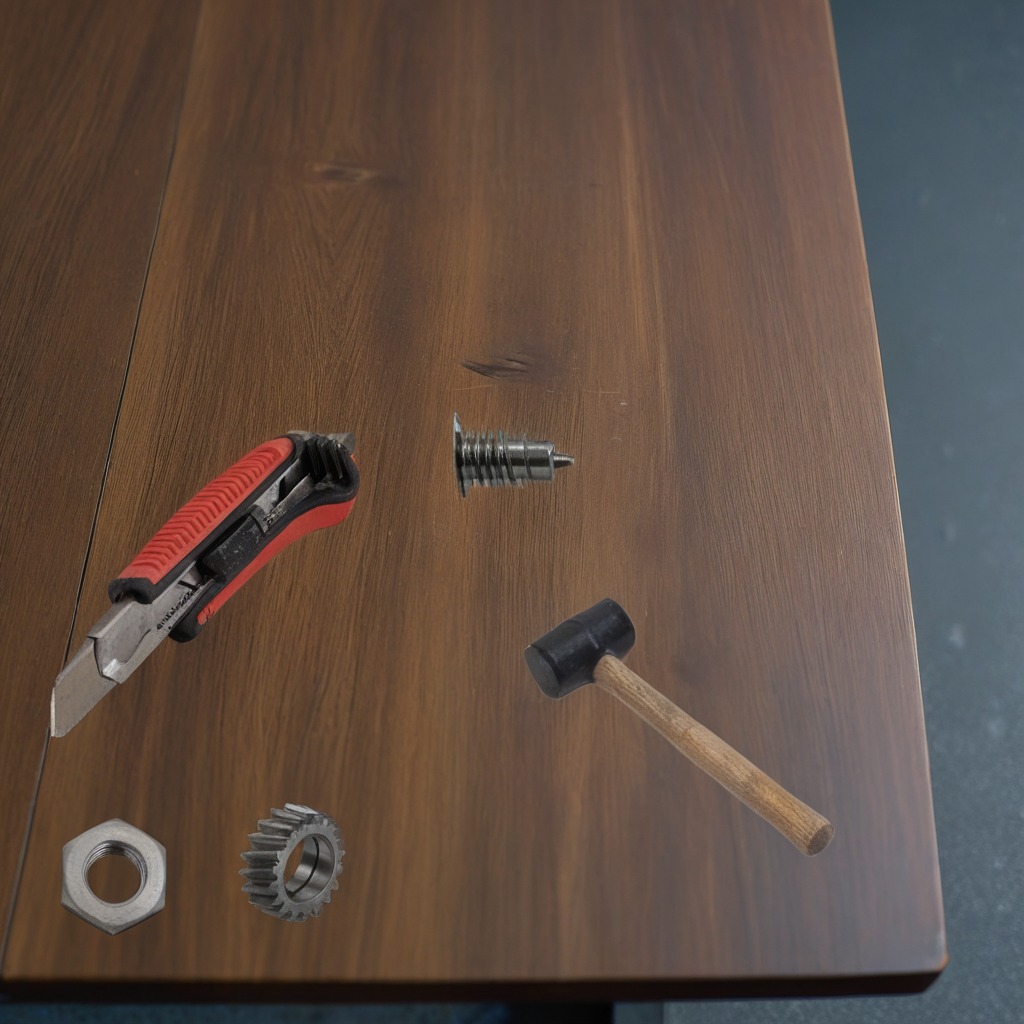
A steel gear with teeth, a utility knife, a metal machine screw, a hammer, and a metal nut are lying on the old table with faint burn marks in a small garage at twilight.